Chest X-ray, PA view. Patient: 55 years old, sex F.
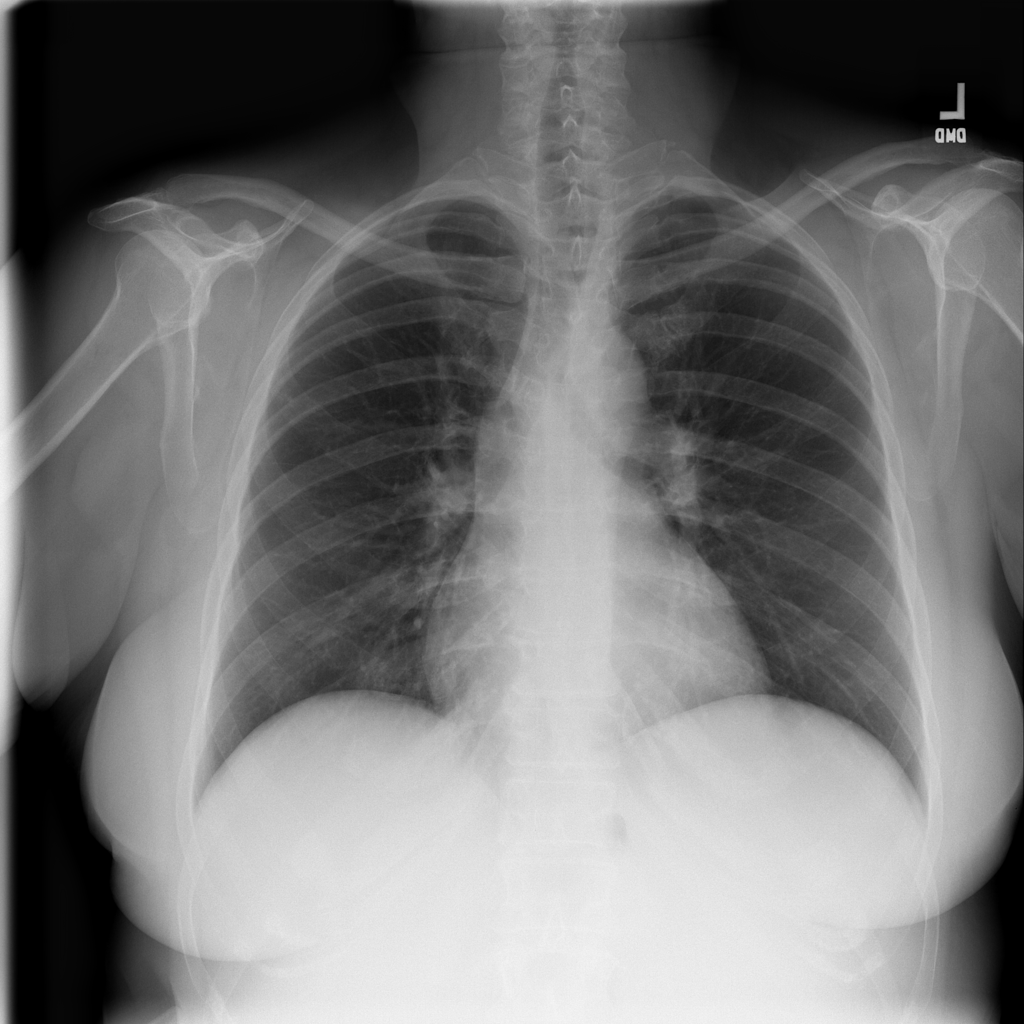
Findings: No Finding